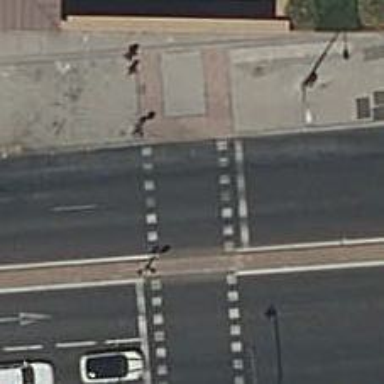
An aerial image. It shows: Footway crossing with traffic signals and pedestrian island.